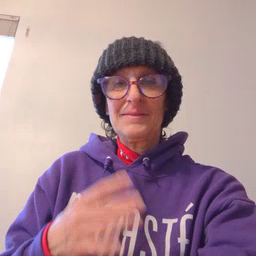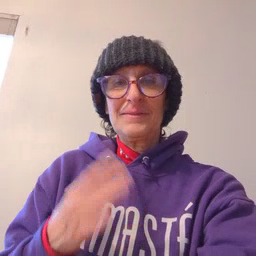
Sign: finger